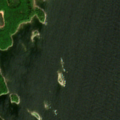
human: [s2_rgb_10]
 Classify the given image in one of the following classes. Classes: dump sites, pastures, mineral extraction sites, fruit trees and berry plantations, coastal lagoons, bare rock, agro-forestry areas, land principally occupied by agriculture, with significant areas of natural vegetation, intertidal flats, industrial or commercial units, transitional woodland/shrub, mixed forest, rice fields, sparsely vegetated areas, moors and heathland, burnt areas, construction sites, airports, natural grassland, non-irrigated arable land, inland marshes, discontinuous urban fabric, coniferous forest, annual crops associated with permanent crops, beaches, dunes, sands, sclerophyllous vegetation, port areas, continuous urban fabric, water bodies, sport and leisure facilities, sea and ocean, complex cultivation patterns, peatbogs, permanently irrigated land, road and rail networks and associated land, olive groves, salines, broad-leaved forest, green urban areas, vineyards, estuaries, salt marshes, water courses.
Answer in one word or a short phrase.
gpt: mixed forest, sea and ocean